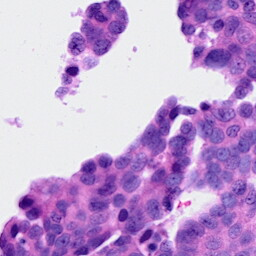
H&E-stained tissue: Ovarian